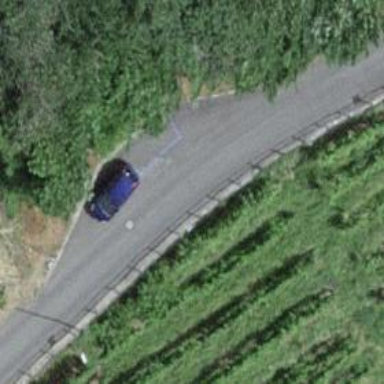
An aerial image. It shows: Passing place on the road.